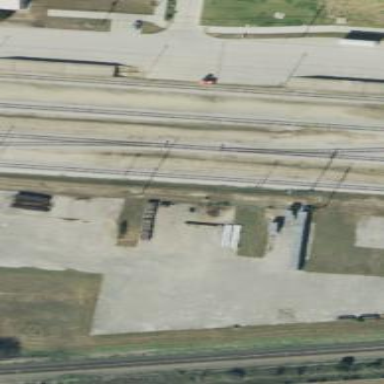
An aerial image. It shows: Industrial area designated as scrap yard.